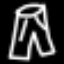
Label: pants